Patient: sex M, age 47
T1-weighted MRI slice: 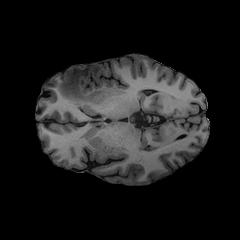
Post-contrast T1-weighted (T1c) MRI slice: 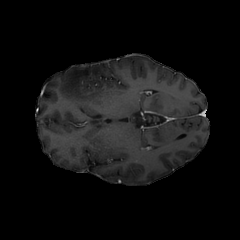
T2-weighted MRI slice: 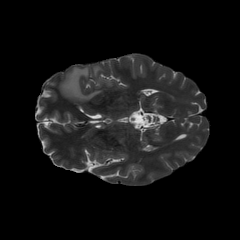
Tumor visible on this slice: yes
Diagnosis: Glioblastoma, IDH-wildtype
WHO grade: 4